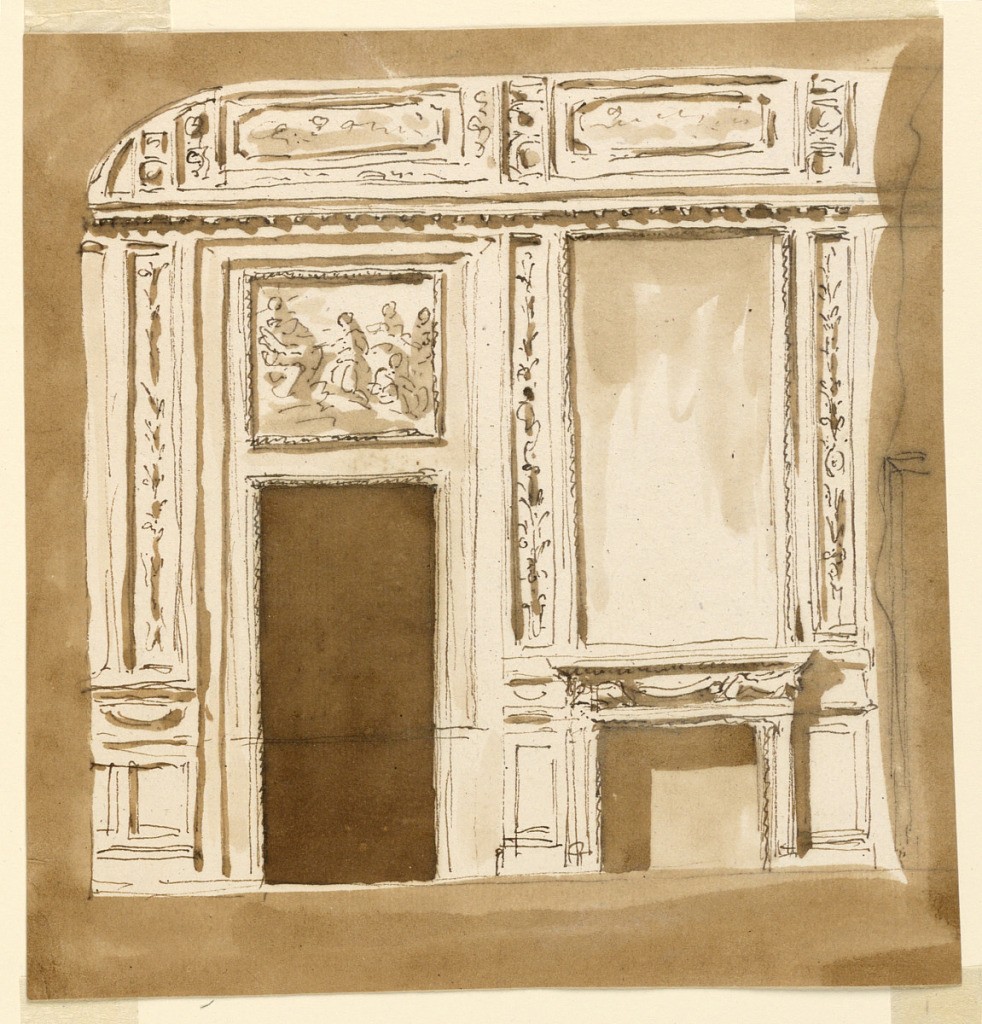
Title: Elevation of a wall
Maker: Giuseppe Barberi, Italian, 1746–1809
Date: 1746–1809
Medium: Pen and brown ink, brush and brown wash on off-white laid paper
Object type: Drawing
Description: Elevation of a wall.